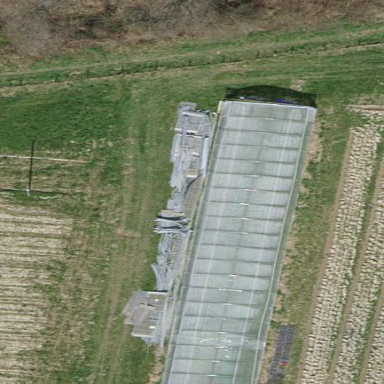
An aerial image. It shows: Greenhouse used for horticulture.